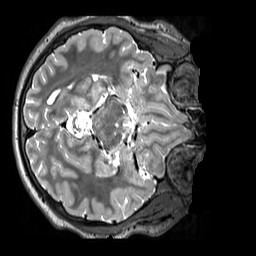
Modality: T2w
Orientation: axial
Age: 13
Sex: male
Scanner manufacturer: siemens
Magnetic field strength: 3 T
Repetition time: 3.2 s
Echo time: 0.408 s